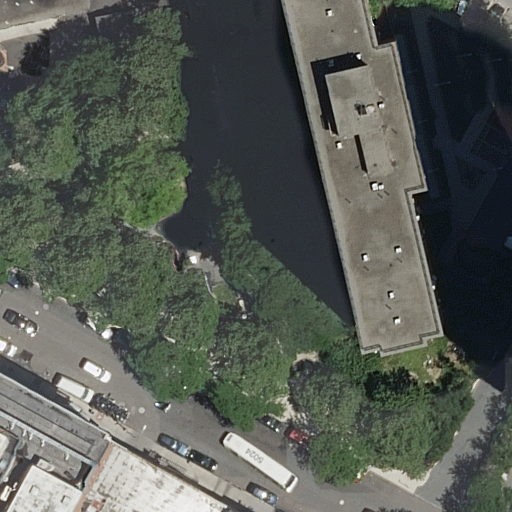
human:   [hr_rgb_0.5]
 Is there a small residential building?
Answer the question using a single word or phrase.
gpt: yes

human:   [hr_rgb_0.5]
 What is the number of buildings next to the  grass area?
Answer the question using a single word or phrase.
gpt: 5

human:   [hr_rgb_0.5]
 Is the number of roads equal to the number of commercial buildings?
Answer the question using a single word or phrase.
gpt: no

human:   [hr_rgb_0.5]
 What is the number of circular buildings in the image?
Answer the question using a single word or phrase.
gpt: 0

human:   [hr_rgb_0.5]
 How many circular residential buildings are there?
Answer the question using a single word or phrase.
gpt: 0

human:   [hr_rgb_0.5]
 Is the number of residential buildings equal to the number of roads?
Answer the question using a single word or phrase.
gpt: no

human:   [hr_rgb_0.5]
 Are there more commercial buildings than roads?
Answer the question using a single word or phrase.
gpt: no

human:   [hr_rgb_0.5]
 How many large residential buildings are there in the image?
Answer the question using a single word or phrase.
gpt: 2

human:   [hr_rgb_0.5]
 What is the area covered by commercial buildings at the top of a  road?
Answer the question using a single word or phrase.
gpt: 0m2

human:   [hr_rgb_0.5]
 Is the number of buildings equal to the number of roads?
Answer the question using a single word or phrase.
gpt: no

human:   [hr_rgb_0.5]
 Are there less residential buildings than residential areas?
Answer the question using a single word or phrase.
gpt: no

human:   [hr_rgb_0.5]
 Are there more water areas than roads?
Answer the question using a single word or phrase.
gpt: no

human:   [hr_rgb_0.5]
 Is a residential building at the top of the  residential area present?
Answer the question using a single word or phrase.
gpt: yes

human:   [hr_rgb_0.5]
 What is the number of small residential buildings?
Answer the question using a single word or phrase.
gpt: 2

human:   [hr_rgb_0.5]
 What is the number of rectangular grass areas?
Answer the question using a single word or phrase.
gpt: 1

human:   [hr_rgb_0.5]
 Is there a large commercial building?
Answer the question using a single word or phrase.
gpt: no

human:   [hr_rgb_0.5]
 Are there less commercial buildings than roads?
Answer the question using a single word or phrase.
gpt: yes

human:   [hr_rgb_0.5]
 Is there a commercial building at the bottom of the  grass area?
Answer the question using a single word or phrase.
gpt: no

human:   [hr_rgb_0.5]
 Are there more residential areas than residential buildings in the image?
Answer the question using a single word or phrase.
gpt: no

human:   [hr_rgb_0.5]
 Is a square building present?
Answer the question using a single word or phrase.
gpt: no

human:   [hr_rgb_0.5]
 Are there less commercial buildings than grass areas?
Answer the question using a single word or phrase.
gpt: yes

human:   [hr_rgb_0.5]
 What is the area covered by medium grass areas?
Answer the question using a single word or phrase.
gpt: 202m2

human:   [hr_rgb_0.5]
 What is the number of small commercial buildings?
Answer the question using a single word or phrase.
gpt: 0

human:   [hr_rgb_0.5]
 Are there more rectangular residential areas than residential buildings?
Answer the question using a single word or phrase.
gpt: no

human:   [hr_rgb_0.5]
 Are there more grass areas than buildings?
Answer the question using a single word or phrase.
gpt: no

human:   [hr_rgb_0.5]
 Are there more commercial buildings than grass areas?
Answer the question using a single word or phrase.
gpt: no

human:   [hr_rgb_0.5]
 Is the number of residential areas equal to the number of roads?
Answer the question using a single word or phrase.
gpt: no

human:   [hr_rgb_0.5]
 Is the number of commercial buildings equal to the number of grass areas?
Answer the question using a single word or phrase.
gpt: no

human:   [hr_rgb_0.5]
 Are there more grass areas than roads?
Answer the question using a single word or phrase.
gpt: no

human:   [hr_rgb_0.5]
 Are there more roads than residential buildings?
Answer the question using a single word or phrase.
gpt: yes

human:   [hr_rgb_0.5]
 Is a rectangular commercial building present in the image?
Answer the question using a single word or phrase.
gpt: no

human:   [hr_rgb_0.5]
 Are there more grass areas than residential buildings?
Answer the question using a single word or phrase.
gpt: no

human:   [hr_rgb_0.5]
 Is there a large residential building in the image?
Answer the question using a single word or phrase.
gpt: yes

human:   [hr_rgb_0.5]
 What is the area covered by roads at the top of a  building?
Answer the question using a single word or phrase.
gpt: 0m2

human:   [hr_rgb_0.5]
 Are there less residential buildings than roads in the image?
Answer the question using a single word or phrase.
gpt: yes

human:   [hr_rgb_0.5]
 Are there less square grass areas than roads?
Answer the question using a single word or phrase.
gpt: yes